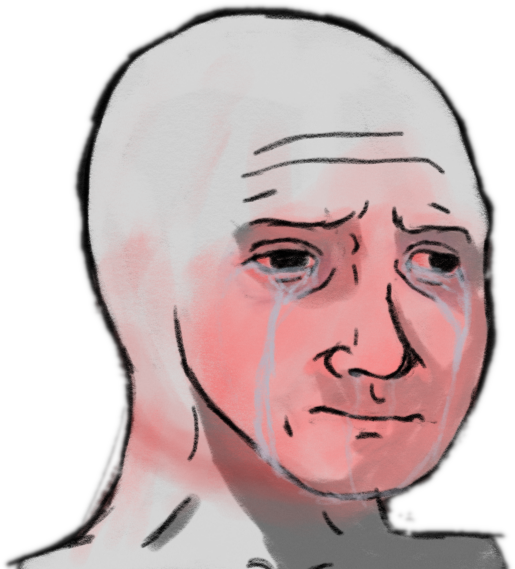
Label: 5_Crying_Wojak